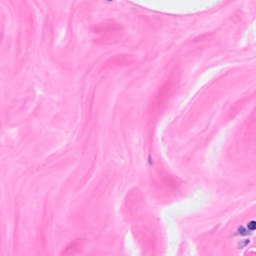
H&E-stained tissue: Breast